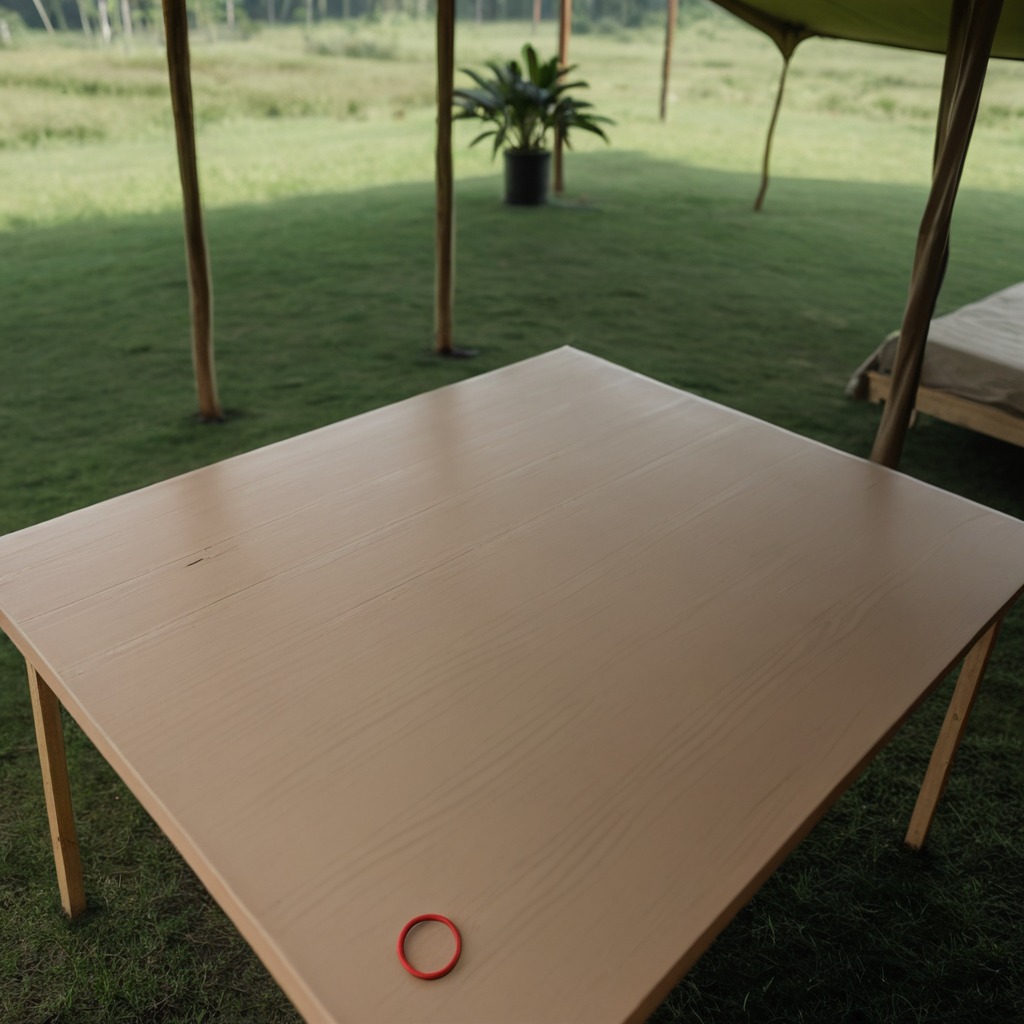
A rubber O-ring is lying on the wooden table.